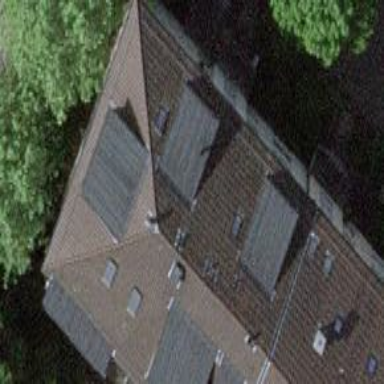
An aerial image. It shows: Hipped roof apartment building.